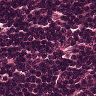
Metastatic tissue present: no